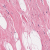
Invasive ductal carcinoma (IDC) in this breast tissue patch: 0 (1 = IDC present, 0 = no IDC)